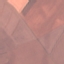
Land use / land cover class: AnnualCrop